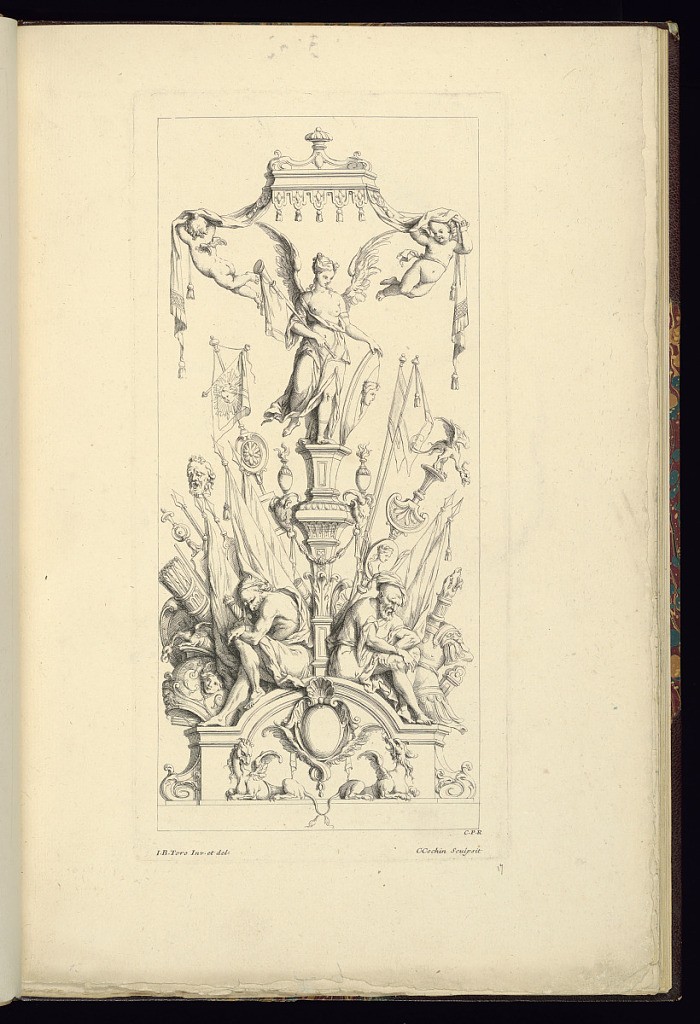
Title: Ornament Design
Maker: Jean-Bernard Turreau, French, 1672 - 1731
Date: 1716
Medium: Etching on laid paper
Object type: Print
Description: Ornament design featuring military motifs, spears, flags, banners, quivers of arrows, armor, shields, helmet, seated male figures, mythological creatures, dragons, decapitated head on a spear, female winged figure holding a horn and a shield standing on a pedestal with a canopy above and flying putti, a cartouche, wings, shell, fluting, gadrooning, scrolling leaves, fleurons, hanging textiles, festoons of leaves, and tassels. The plate is signed.